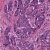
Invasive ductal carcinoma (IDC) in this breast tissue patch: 1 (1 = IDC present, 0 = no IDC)